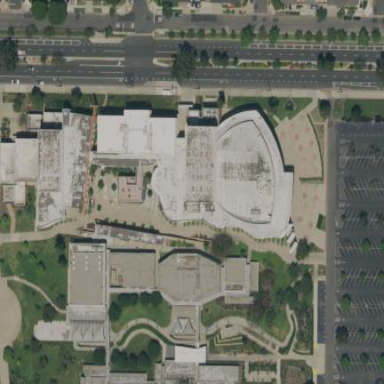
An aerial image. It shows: Theatre building.